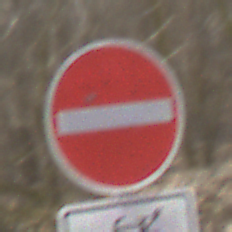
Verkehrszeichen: VerbotDerEinfahrt
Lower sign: EinspurigeFahrzeugeFrei4
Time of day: MorningAfternoon
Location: Outdoor (Nature)
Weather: Clear
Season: Winter
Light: Natural